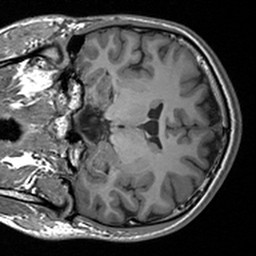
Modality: T1w
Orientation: coronal
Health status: healthy
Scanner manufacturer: siemens
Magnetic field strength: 3 T
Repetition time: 1.9 s
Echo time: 0.00227 s